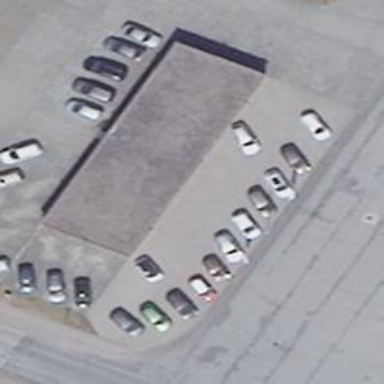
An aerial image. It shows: Car shop.